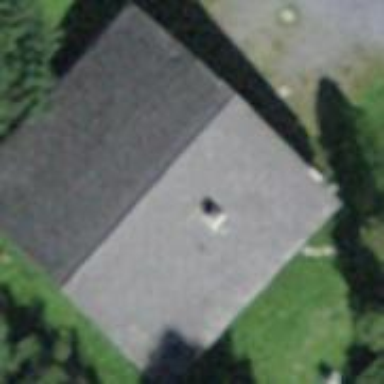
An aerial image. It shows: Detached building.